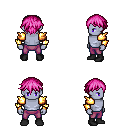
a pixel art fantasy rpg character, male body template, dark elf, purple skin, gold arm armor, magenta pants, pink short bangs hairstyle, black shoes, four views (front, back, left, right), 2x2 character sprite sheet, small pixel art, hard edges, no anti-aliasing